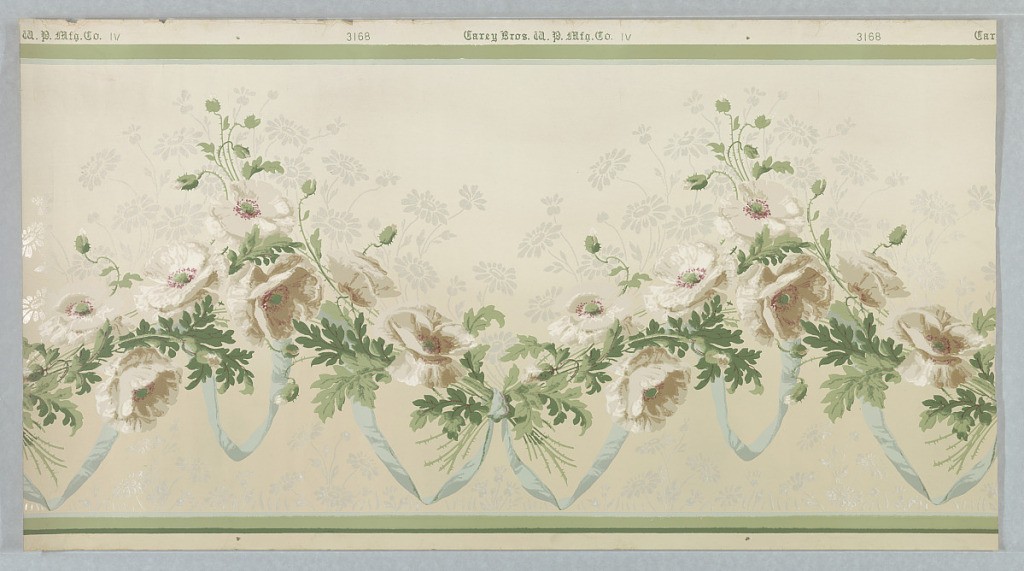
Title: Frieze
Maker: Carey Bros. W.P. Mfg. Co., Philadelphia, Pennsylvania, founded 1882
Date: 1905–1915
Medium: Machine-printed paper, liquid mica
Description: On gray-white ground, group of white flowers with silhouette of white flowers and green vines and leaves connected by light blue ribbon; upper and lower borders in green.